Question: If i have 32 Gb inbuilt storage device then my app can store data of ~25 GB to its internal memory(data/data/package_name/) hidden from outside world. Assuming 6 GB for system data.
Min capacity is discussed <URL>.
As per my experiment on nexus 5 my app can write(Image files) till ~25 gb plus to internal memory.Insane image .
Just want to know the MAX data capacity,if android has one.?
Does this holds good for other devices as well? or is it OEM proprietary Definition?.
Root directory:
data/data/com.exmaple.ui/
If the file is not <URL> then Videos/PDF files stored can be played/viewed using other apps like Photos/Adobe Using Intents.
But making MODE_WORLD_READABLE they are not shown in native gallery.How do i make them show in native gallery or file explorer?
if i write a file using FileOutputStream to data/data/com.exmaple.ui/myfolder**,and make the file <URL>. its not allowing me to read the file like above using intents any reason?
Thanks
NitZ
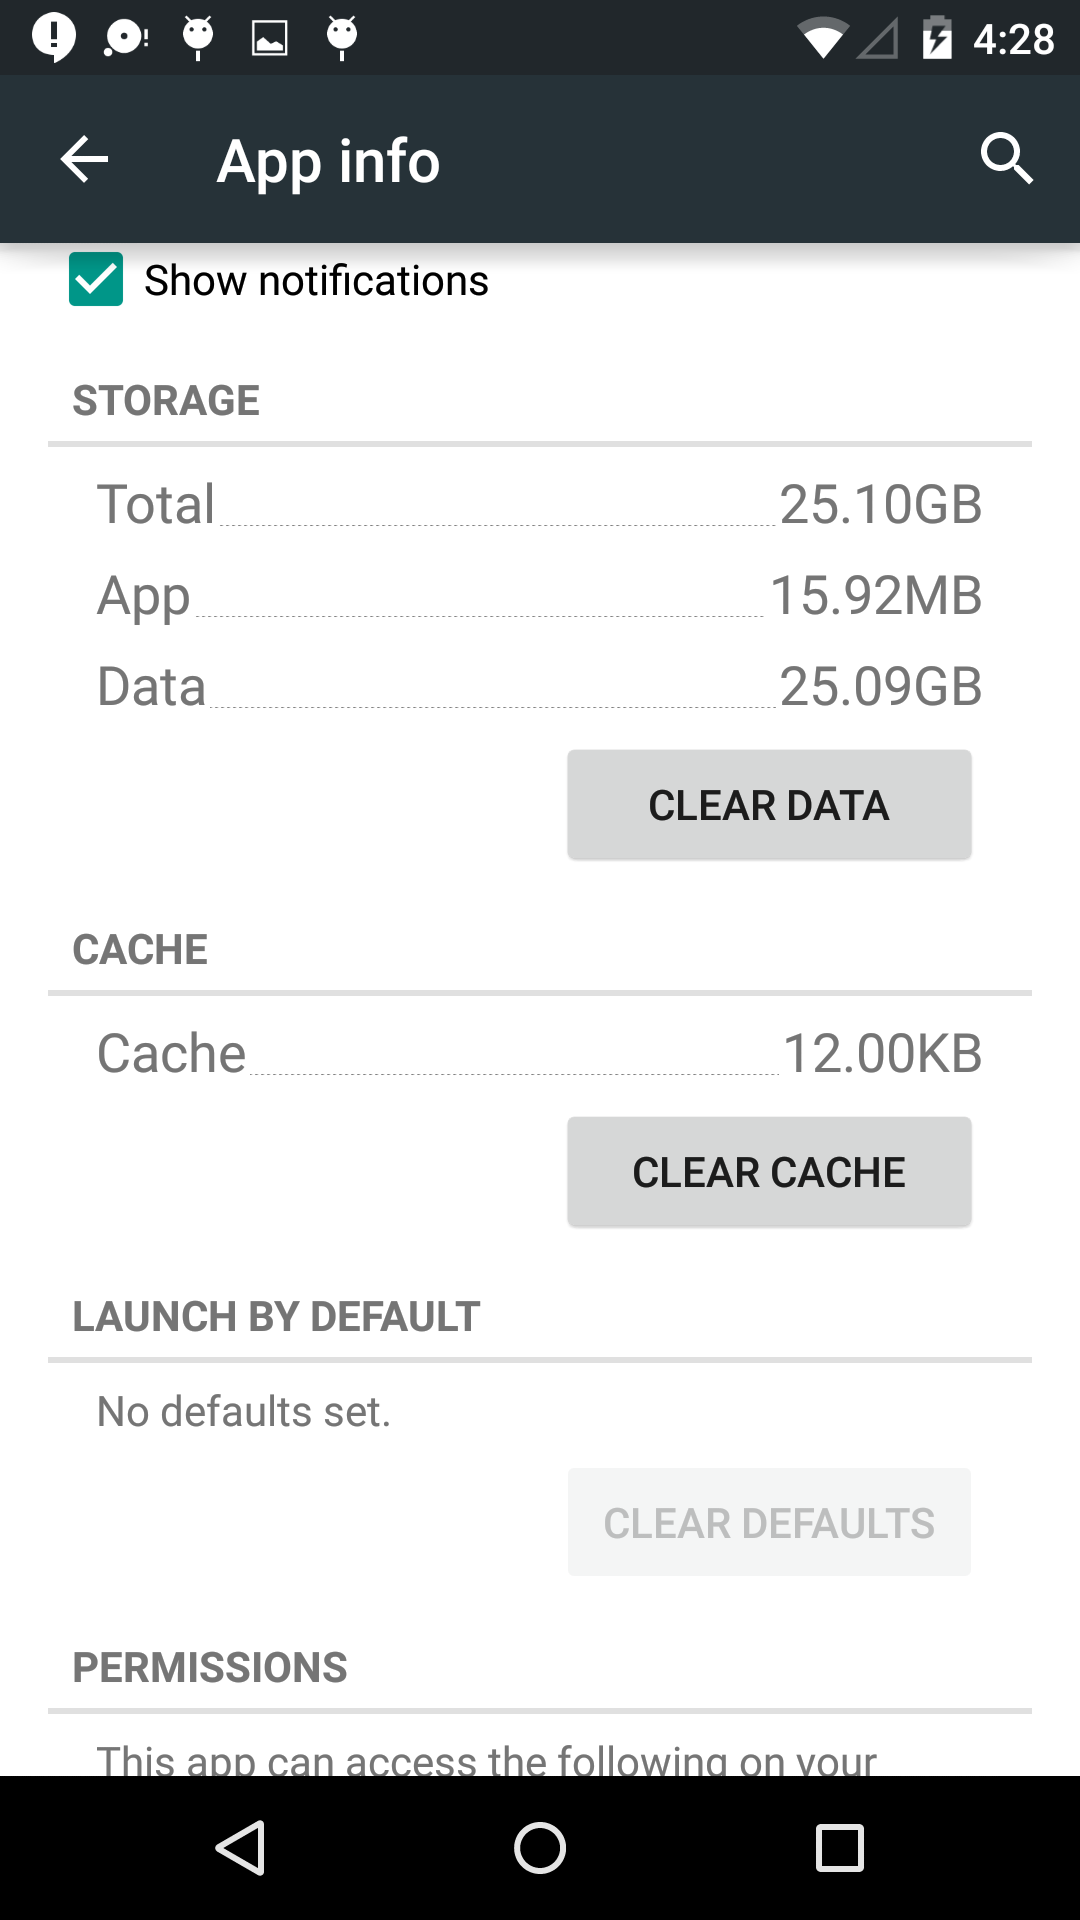
Answer: Adding on to Amit K. Saha answer..
1)Any Application can store upto available device internal memory, no restriction.
2)Whichever application first reserve gets the first prioprity.First-Come-First-Served.
3)Used file provider: Copied the files to app private memory(so that the file is protected) sub-folder and use file provider to give access to the files so that ,the external app can show content.
<URL>